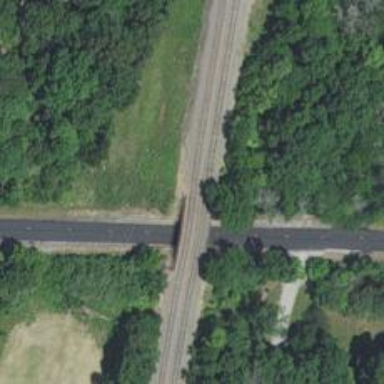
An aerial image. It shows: Bridge with 2 railway tracks crossing over it.